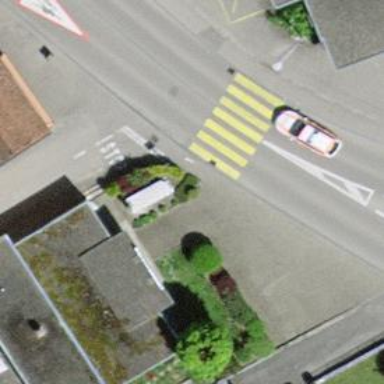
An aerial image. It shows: Marked road crossing.